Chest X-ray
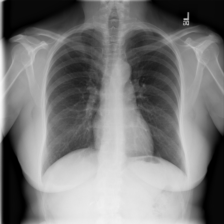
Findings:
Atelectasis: negative
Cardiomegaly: negative
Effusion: negative
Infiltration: negative
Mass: negative
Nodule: negative
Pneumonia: negative
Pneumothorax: negative
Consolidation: negative
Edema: negative
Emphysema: negative
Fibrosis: negative
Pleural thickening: negative
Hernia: negative